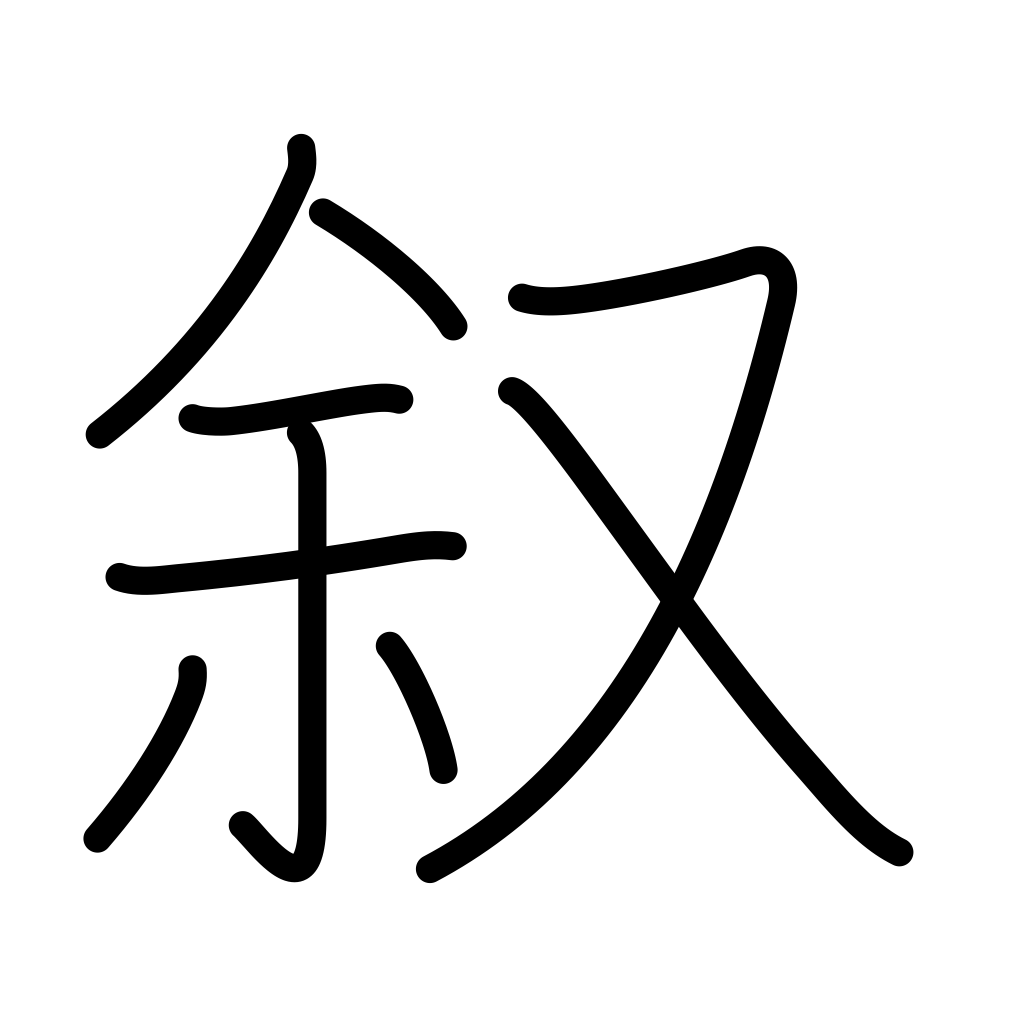
Meaning: confer, relate, narrate, describe